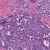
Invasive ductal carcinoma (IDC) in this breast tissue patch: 0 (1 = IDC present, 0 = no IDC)